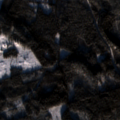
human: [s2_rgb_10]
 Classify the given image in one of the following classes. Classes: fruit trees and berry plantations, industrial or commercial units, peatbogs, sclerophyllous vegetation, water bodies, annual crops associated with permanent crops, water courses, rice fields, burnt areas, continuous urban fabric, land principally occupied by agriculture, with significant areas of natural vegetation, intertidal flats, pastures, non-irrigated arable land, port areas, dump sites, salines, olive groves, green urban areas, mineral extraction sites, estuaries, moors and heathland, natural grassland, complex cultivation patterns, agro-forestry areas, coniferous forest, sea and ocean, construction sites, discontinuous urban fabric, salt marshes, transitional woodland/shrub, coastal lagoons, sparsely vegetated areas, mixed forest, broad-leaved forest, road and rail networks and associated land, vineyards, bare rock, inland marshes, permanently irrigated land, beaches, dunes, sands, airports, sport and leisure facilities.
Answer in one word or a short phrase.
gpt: coniferous forest, mixed forest